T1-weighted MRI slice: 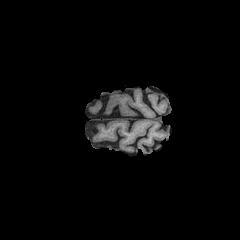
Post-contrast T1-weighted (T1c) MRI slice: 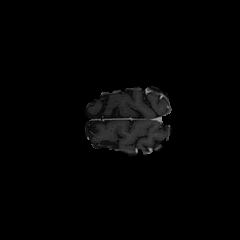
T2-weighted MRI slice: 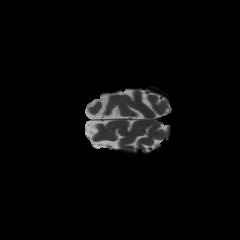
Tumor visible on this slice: no